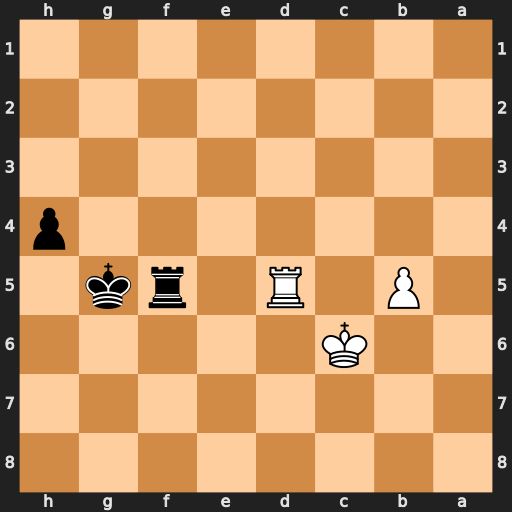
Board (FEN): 8/8/2K5/1P1R1rk1/7p/8/8/8
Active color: b
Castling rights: -
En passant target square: -
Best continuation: Rxd5 Kxd5 h3 b6 h2